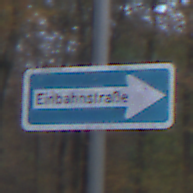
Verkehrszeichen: EinbahnstrasseRechtsweisend
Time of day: SunriseSunset
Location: Outdoor (Nature)
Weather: PartlyCloudy
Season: Autumn
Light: Natural